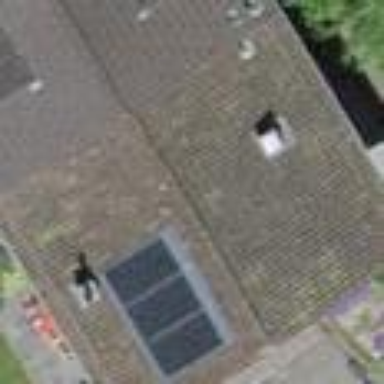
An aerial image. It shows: House with gabled roof that runs across the building.